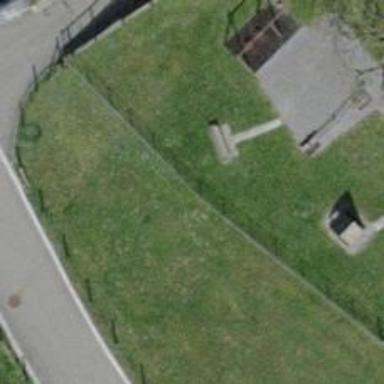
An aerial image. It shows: Fence.